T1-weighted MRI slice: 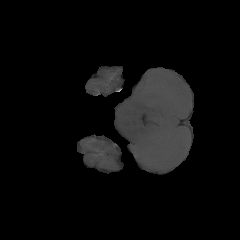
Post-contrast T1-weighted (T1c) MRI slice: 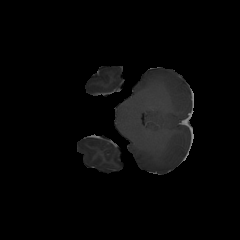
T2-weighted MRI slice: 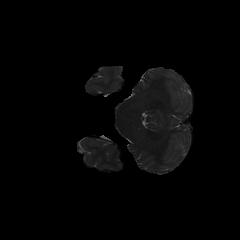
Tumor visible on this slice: no